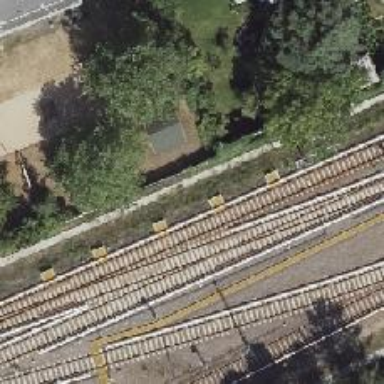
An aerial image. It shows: Siding service on rail that is electrified at the bottom.